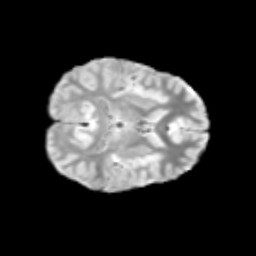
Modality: T2w
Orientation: axial
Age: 10
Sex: female
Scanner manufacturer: siemens
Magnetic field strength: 3 T
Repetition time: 3.8 s
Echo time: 0.07 s